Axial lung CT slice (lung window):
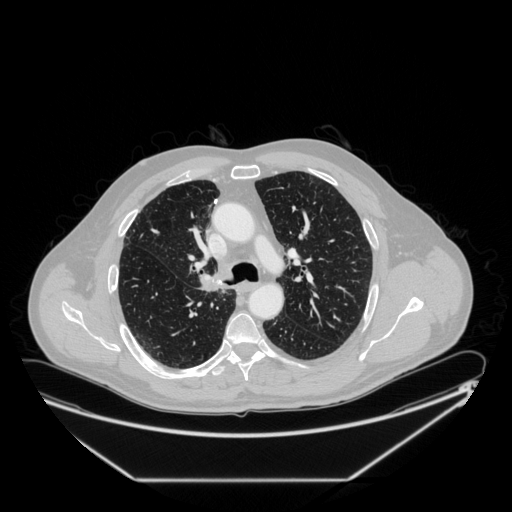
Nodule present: no